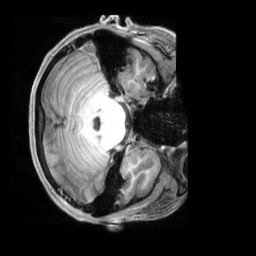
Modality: T1w
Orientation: axial
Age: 20
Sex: male
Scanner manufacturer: siemens
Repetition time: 2.3 s
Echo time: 0.00229 s